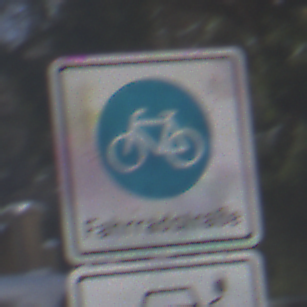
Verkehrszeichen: BeginnFahrradstrasse
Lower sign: MehrspurigeFahrzeugeFrei11
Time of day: MorningAfternoon
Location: Outdoor (Special)
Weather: Clear
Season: Winter
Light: Natural